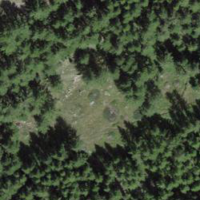
EUNIS habitat code: 43
Species observed at this site:
Nucifraga caryocatactes
Periparus ater